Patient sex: M
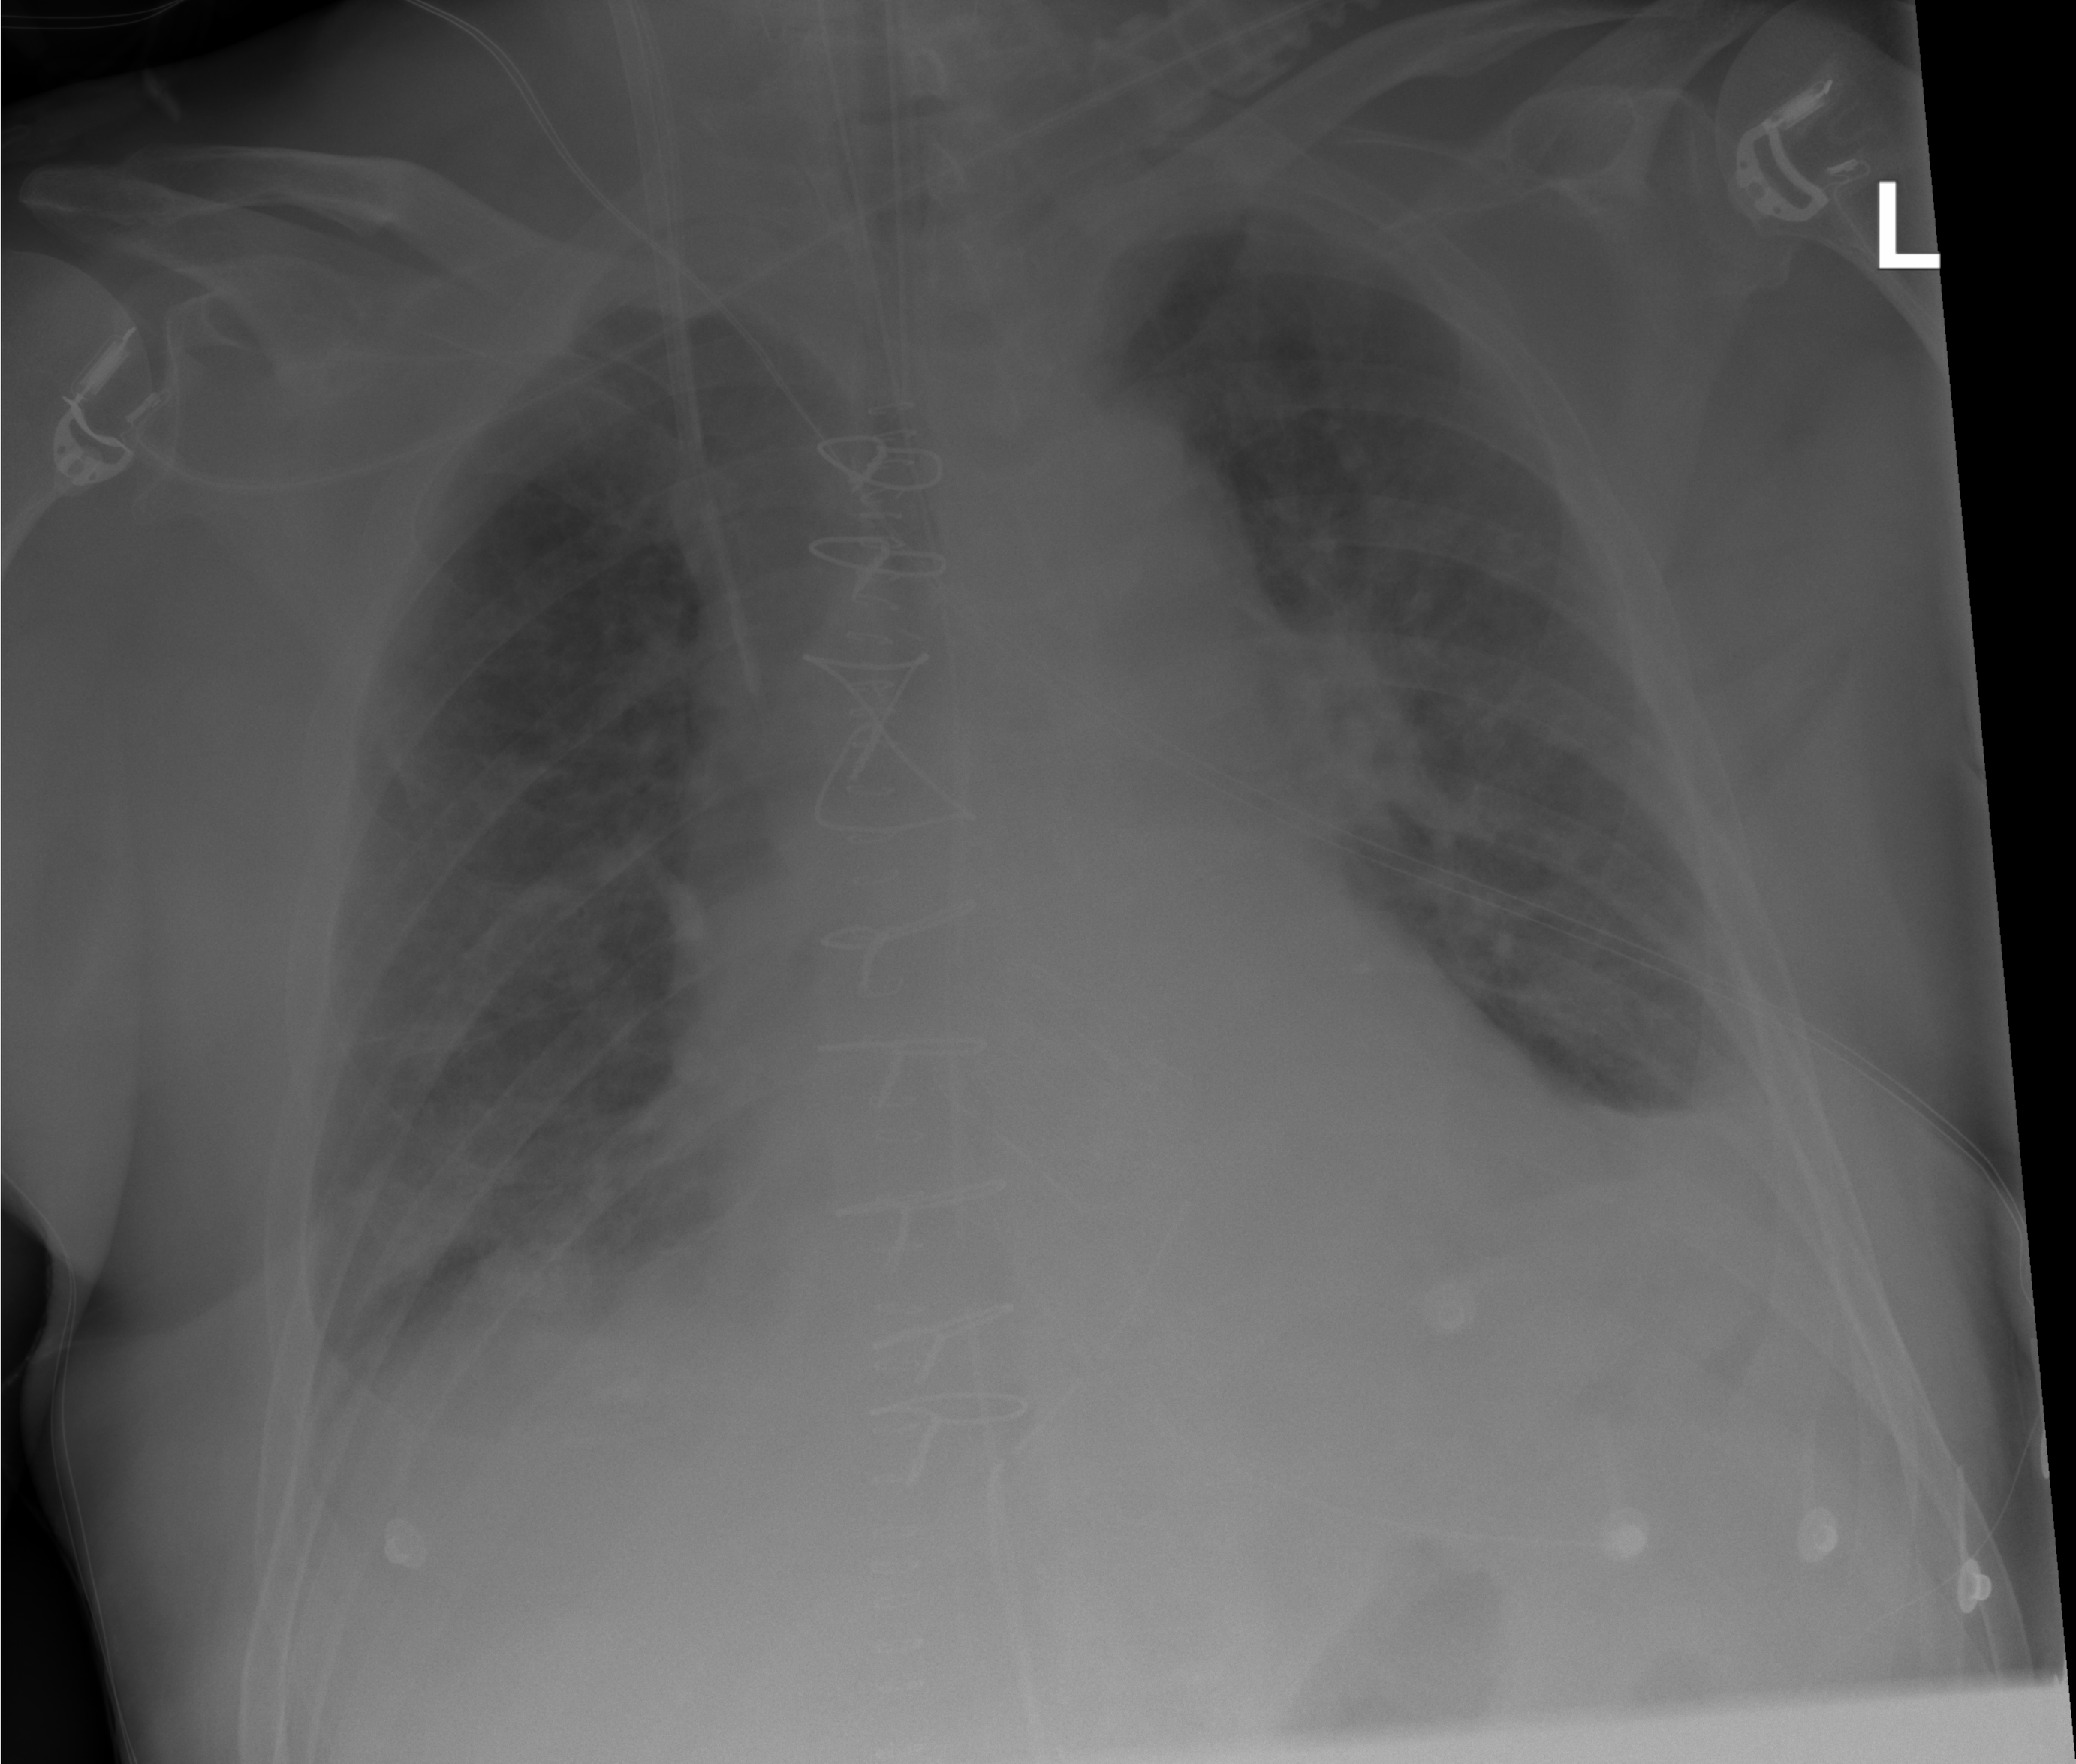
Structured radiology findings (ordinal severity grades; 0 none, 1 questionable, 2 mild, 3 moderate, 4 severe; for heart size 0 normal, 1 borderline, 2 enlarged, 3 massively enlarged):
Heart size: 1
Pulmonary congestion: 2
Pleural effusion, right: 2
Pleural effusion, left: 2
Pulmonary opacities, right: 0
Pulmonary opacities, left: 0
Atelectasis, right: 2
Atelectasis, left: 0